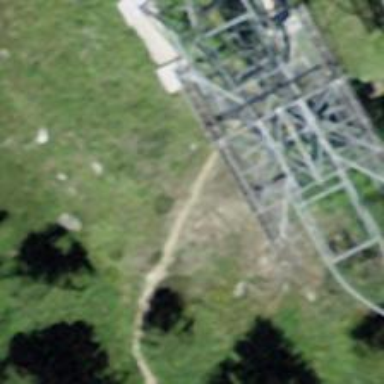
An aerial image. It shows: Cable car.